Question: I've been trying to create an HTML / CSS layout of 9 circles in a 3 x 3 grid.
I'd like the layout to be responsive so that the layout would sit centrally on a large screen (but not have any vertical scroll) and then scale down to sit nicely on tablet / mobile screens too.
This is a picture of the kind of thing I'm trying to achieve (minus the bottle in the bottom corner!)

I've put my very poor effort on <URL> - Let's say I'm no CSS master.
This example has got a fixed width container so it's not responsive. When I try setting just a height all the circles get stretched.
Any help would be much appreciated.
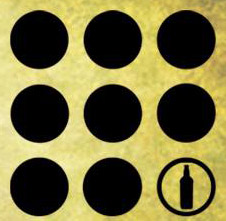
Answer: Well, as a solution, you could use 'vh' <URL> for the '#container' to specify its dimensions base on the viewport height.
Here is my attempt to achieve this:
version:
'''
html { height: 100%; }
body {
height: 100%;
margin: 0;
padding: 0;
overflow-y: hidden; /* Hide the vertical overflow */
}
#container {
max-width: 90vh; /* = 90% of the height of initial containing block */
max-height: 90vh;
margin: 5vh auto;
position: relative;
background-color: gold;
}
#main {
height: 100%;
width: 100%;
.row {
width: 100%;
height: 33.33%;
font: 0/0 a; /* Hide the white space between inline(-block) elements */
.circle {
display: inline-block;
vertical-align: middle;
margin: 3%;
width: 27.33%;
padding-bottom: 27.33%;
background-color: #333;
border-radius: 50%;
}
}
}
'''
<URL>.
I should note that it doesn't have a fully <URL>, but it works on most modern web browsers.